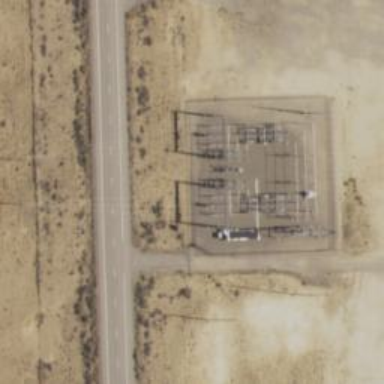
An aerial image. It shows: Switch used for power control.